Question: How much is it worth?
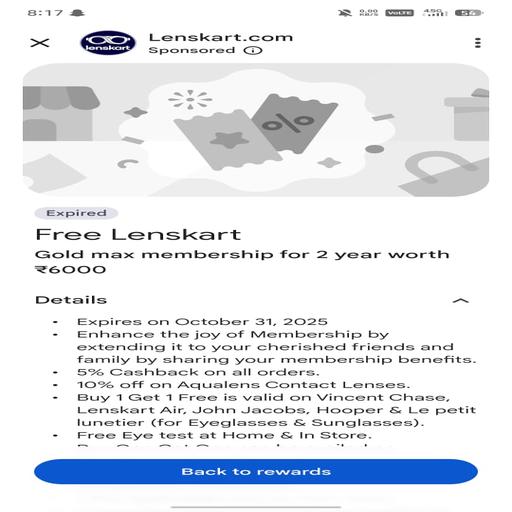
Answer: Six thousand rupees